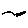
Label: bird